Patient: sex M, age 71
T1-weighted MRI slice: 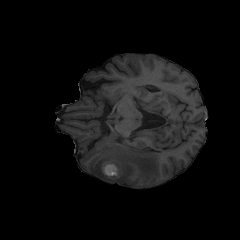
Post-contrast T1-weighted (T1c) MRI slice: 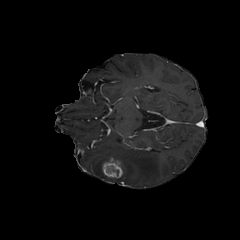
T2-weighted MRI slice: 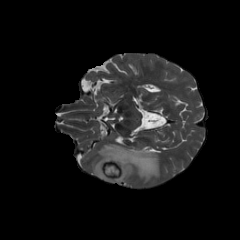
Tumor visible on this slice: yes
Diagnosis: Glioblastoma, IDH-wildtype
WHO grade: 4